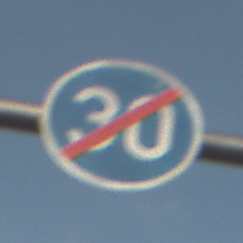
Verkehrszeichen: EndeMindestgeschwindigkeit
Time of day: SunriseSunset
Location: Outdoor (Nature)
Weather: PartlyCloudy
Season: NotSpecified
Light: Natural